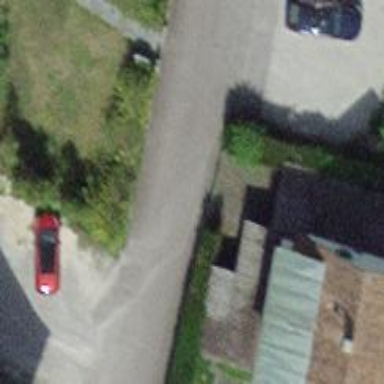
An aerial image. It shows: Residential road.